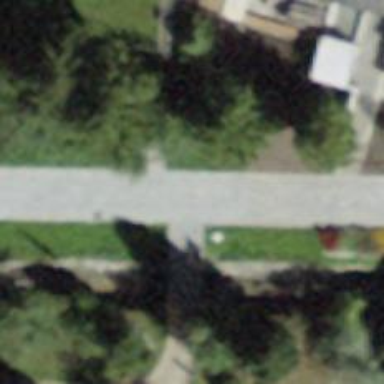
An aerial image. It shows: Footway with sett surface.